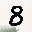
Label: 8